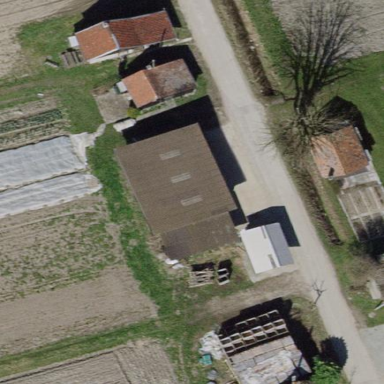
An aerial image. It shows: Farm auxiliary building.